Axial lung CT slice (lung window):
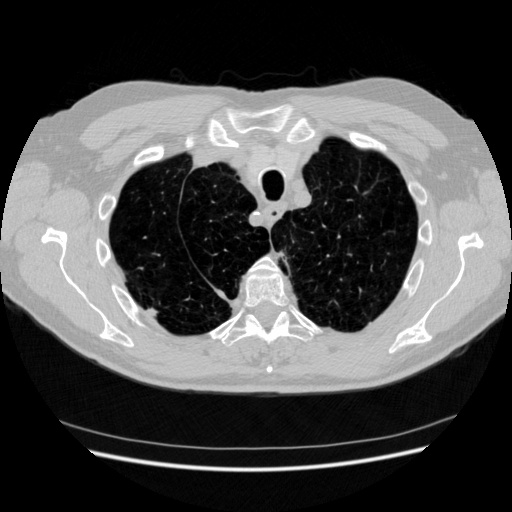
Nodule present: no